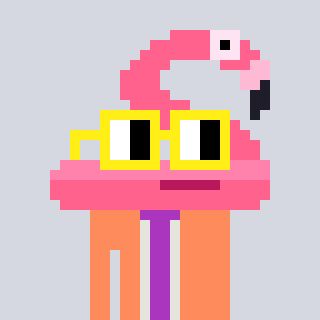
a pixel art character with square yellow glasses, a flamingo-shaped head and a peachy-colored body on a cool background